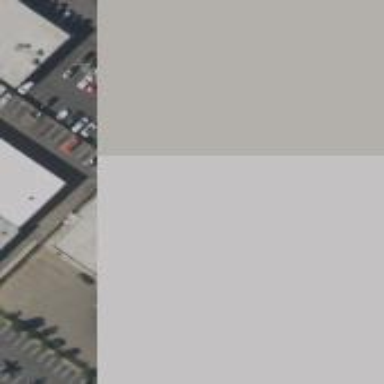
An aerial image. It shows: Building.